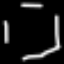
Label: octagon